Field crop: maize
Growth stage: 2
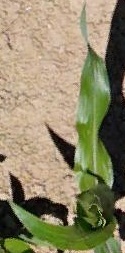
Species: maize